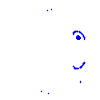
Particle: electron